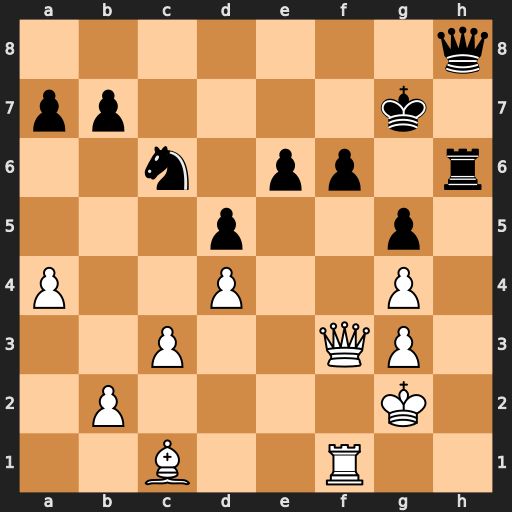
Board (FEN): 7q/pp4k1/2n1pp1r/3p2p1/P2P2P1/2P2QP1/1P4K1/2B2R2
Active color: w
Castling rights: -
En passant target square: -
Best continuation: Bxg5 Rh2+ Kg1 Rh1+ Qxh1 Qxh1+ Kxh1